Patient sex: M
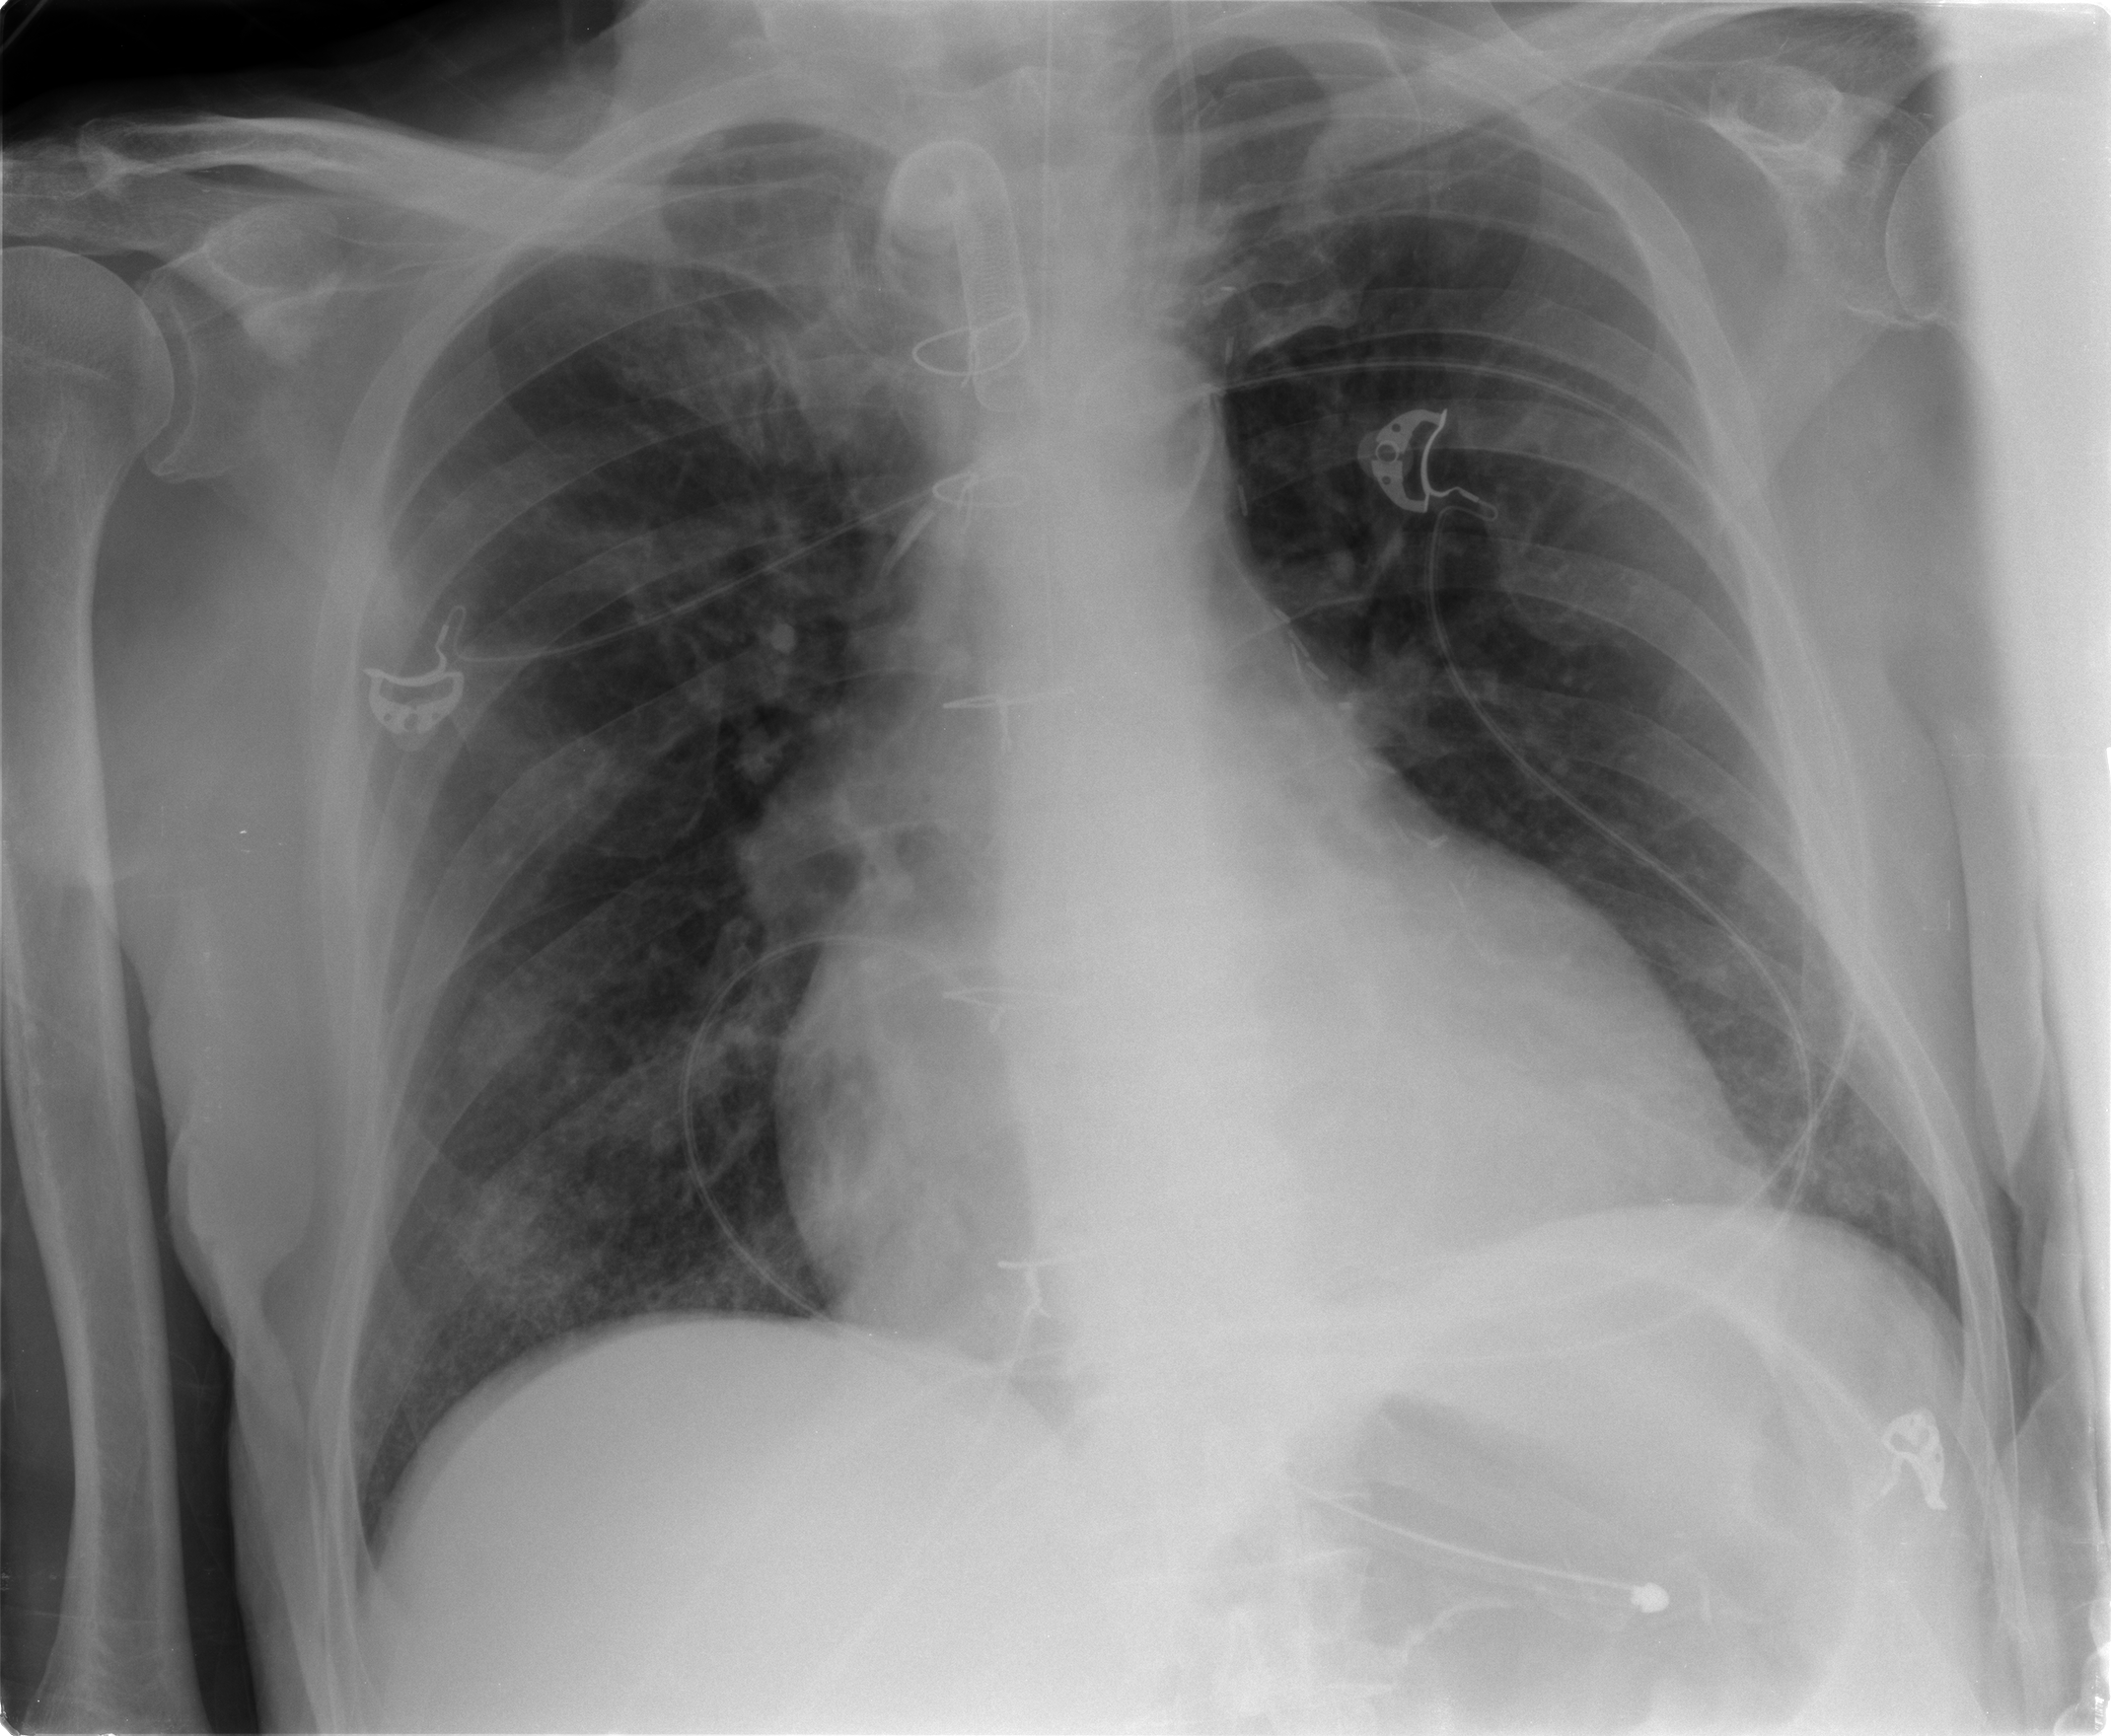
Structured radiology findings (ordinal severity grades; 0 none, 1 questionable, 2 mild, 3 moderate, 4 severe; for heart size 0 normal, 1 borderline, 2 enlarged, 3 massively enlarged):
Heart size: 3
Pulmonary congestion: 2
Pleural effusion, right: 0
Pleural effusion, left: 0
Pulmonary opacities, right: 2
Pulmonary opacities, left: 0
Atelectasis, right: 2
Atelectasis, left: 2